Question: I have a strange situation with my web service.
It is a simple one - it creates a Thread that runs constantly, doing some disk checks in the background, and for every File.Exists that it performs, it goes into Sleep(10) so it doesn't consume ALL of the CPU core.
It all works well, until I log of from RDP. When I do that, this thread will spike and consume as much as it can.
Here, have a look-see...
I have two cores, and my foreground app is using about 18% CPU (whis is shown on the NOW-meter). To the left is the CPU usage when no-one is logged on.
What is going on? And more - what to do to throttle the Thread appropriately under this circumstance?

My code snippet that produces the issue:
'''
foreach (string fi in files)
{
if (_shouldStop)
{
break;
}
lock (_workItems)
{
StatusString = string.Format("Examining file Dir={0}
mask={1}
file={2}
queue={3}",
root, mask, fi, _workItems.Count);
}
lock (_workItems)
{
if (!_workItems.Contains(fi))
{
if (!File.Exists(TargetForFile(fi + ".hash")))
{
StatusString = string.Format("Adding file Dir={0}
mask={1}
file={2}
queue={3}",
root, mask, fi, _workItems.Count);
_workItems.Add(fi);
}
}
}
Thread.Sleep(10);
}
'''
Small update:
Even 'Sleep(1000)' does NOTHING when code is run as windows service and no-one is connected to the machine. I officially declare it a WTF.
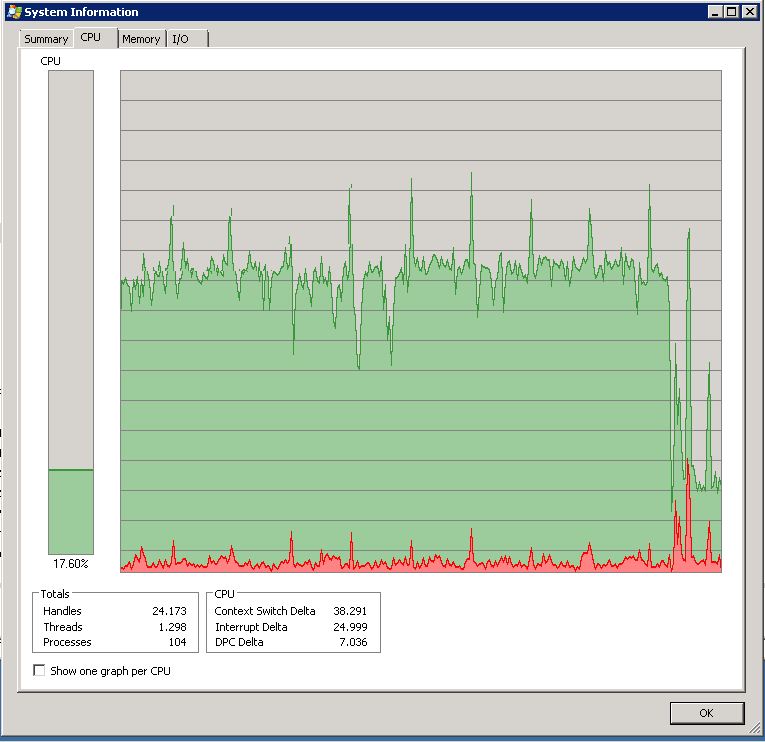
Answer: Sleep 10 is only 10 milliseconds -- so you are really close to just yielding and going back to work.
My guess would be that when you are logged on, there is enough going on that your thread doesn't get rescheduled immediately, so that it really ends up being inactive for more than 10 milliseconds (and I think I read that the max resolution of the sleep is 100 mills, btw). However, when you are not RDP'd, the thread becomes available for rescheduling far more frequently, so it burns more CPU.
To test, try increasing your sleep duration to 500 (0.5 sec), or 1000, or so, to give you a noticeable sleep period.
Another test, would be to throw down another thread in a do-nothing loop and see if your file.exists thread yields respectfully when you are forcing the CPU to be busy.